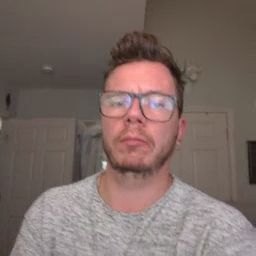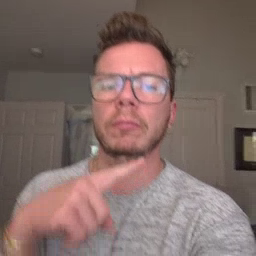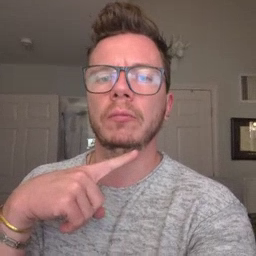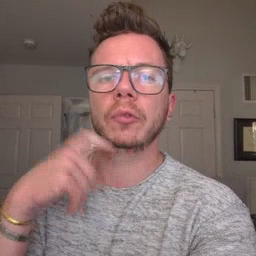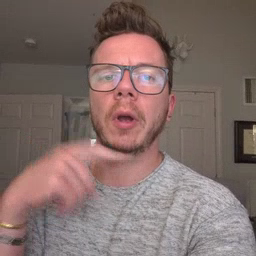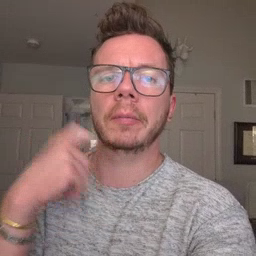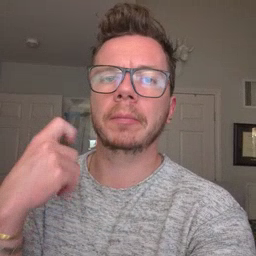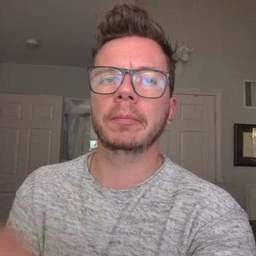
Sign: dryer